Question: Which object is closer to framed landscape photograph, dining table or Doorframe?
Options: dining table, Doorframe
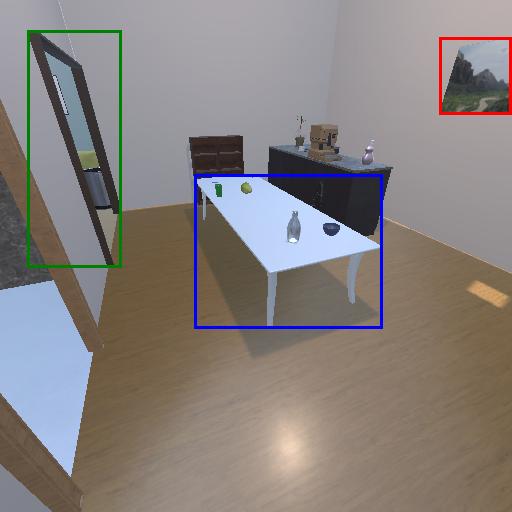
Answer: dining table